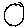
Label: circle